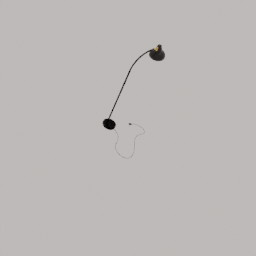
Label: lighting